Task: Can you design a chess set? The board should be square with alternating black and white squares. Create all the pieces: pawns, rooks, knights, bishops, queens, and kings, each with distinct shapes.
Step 1556:
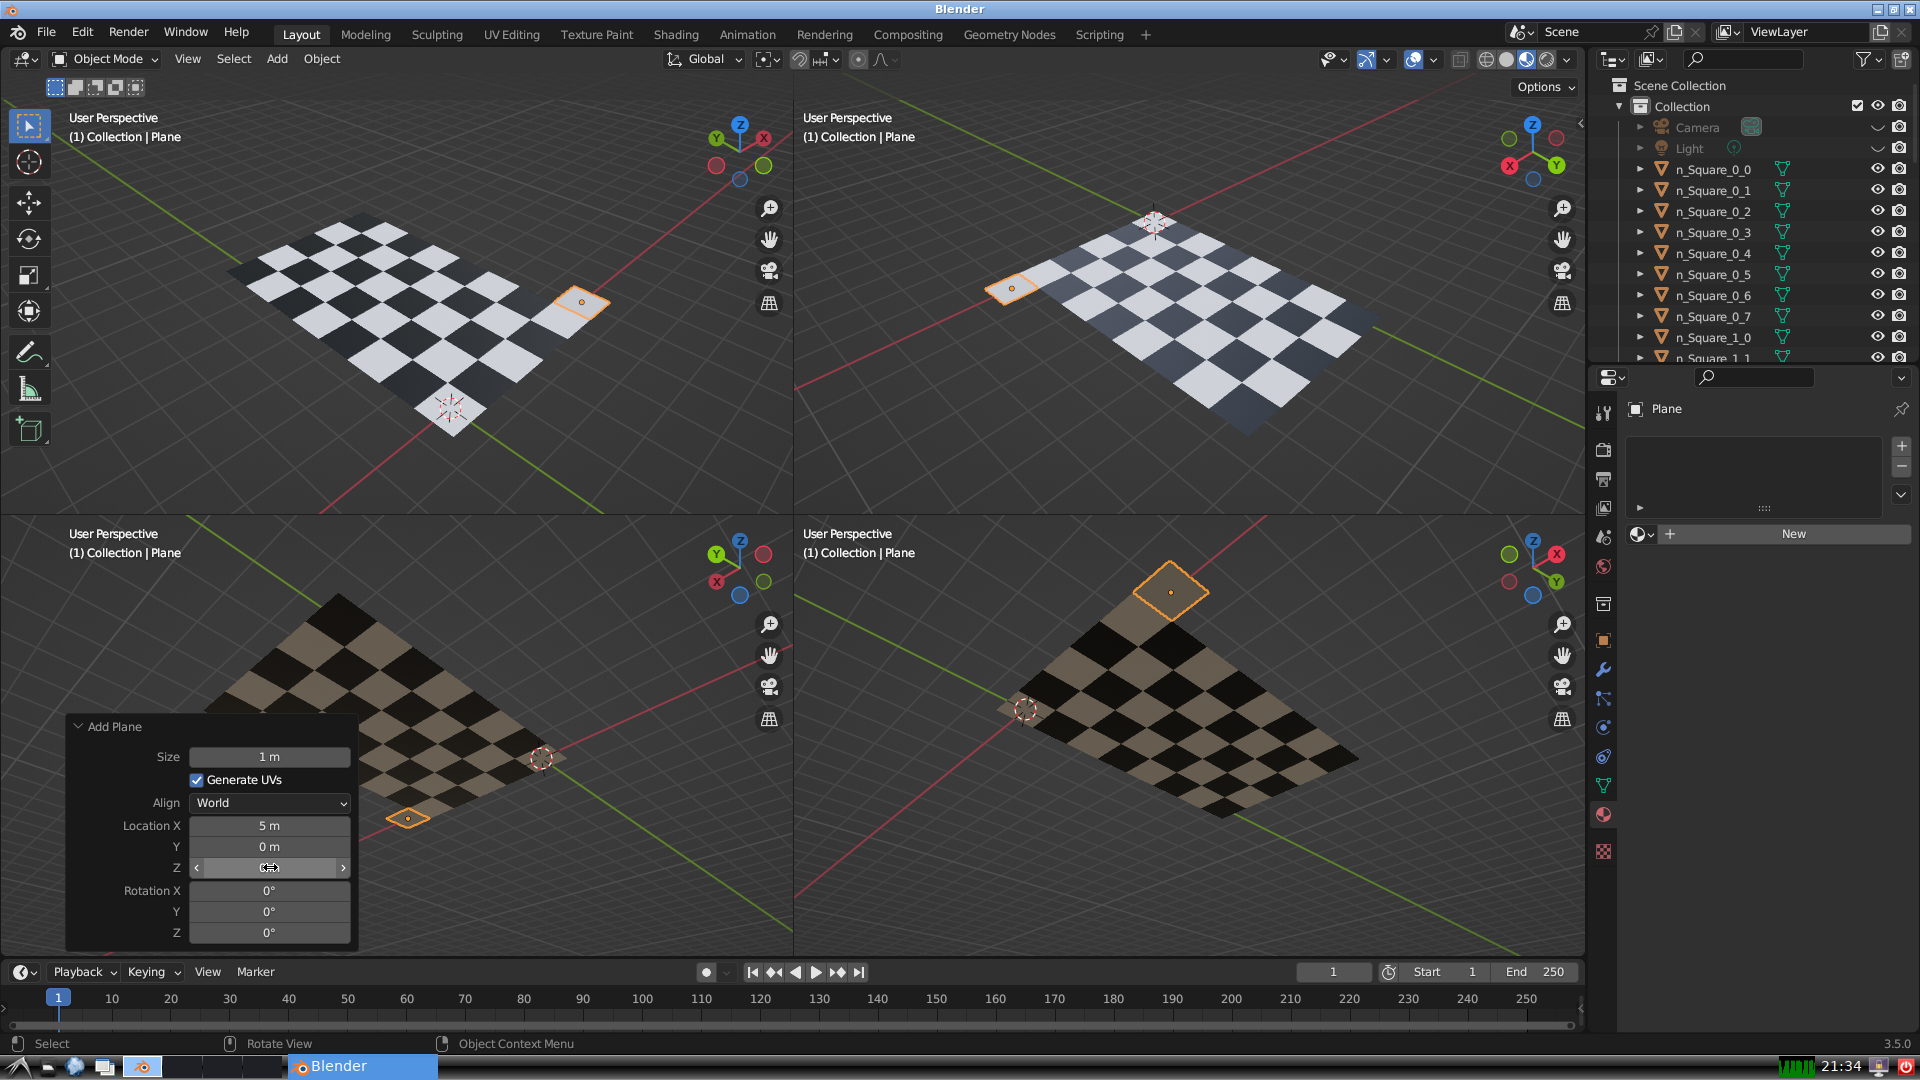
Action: {"mouse_move": [960, 540]}